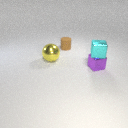
small brown rubber cylinder to the left of small purple metal cube